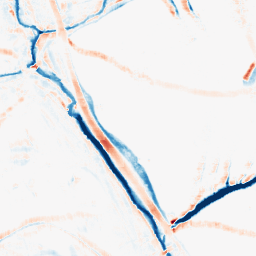
Category: morphological
Decomposition family: morphological_square
Decomposition parameters: operation: average
size: 10
Upsampling method: linear_exact
Upsampling parameters: scale: 4
Upsampling scale: 4